Question: I have two side view made this way:
containerView - container of both views
firstView - visible view which is made of UIImageView
secondView - view visible after flipping
Now I'm downloading image async to present on firstView using SDWebImage library with method:
'''
[view.imageView setImageWithURL:[NSURL URLWithString:item.image]
placeholderImage:[UIImage imageNamed:@"placeholder.png"]];
'''
Image can be horizontal or vertical.
Now I want secondView to be the same size as presented image. I was thinking of setting it in UIImageView custom setter but I don't know how to get that method.
Maybe any other ideas?
edit:
Image
I think I know how to do it. What I just need now is actual VISIBLE size of UIImageView.image.
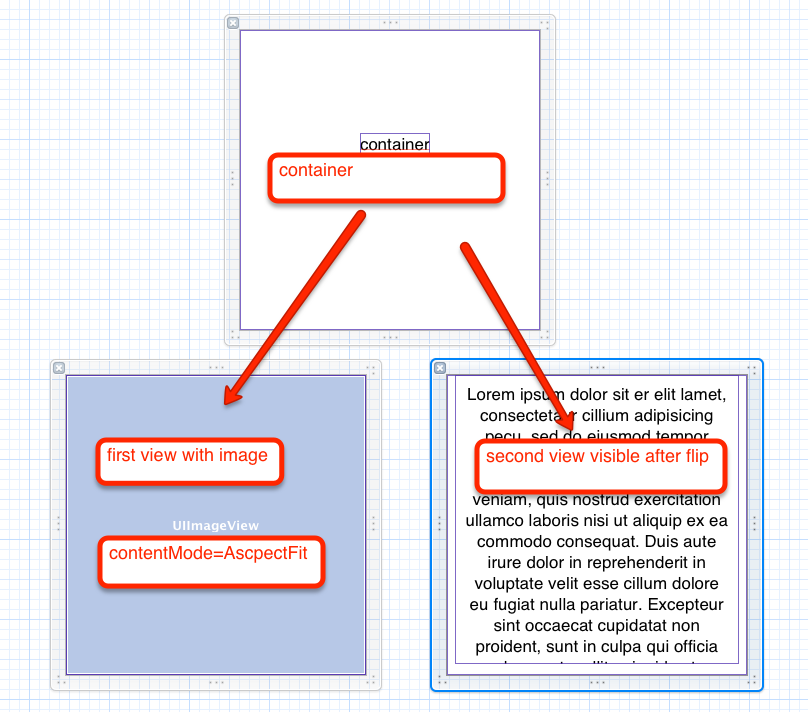
Answer: If you're happy to import 'AVFoundation' to your project these is a convenience function 'AVMakeRectWithAspectRatioInsideRect' which takes an image size and image view frame and gives you the size at which the image will be displayed.
You can obviously write some code yourself to calculate the same values using a little maths.